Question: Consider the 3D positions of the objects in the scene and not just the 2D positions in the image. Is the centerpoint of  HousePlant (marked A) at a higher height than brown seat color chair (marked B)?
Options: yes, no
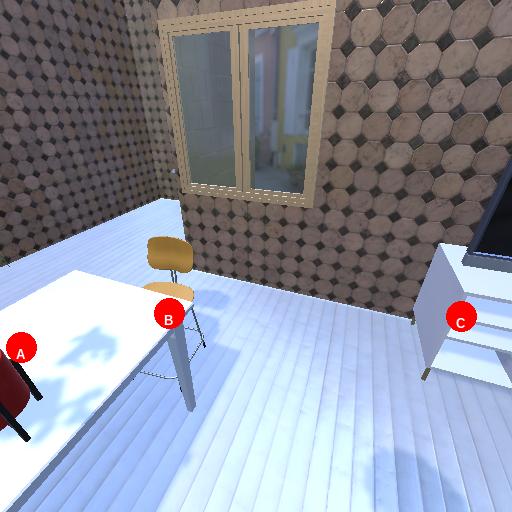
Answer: yes